Question: Using <URL>. I wanted to know the ways I can do it.
The image below, the activities circled in red, I want either to grey them out or change font colour. This way I can differentiate the users using the software.

The code used for this in XAML is
'''
<xcad:DockingManager Grid.Row="1"
AllowMixedOrientation="True"
BorderBrush="Black"
BorderThickness="1">
<xcad:LayoutRoot x:Name="LayoutRoot">
<xcad:LayoutPanel Orientation="Horizontal">
<xcad:LayoutAnchorablePane DockWidth="200">
<xcad:LayoutAnchorable Title="Toolbox" CanClose="False" CanFloat="False" CanHide="False" ContentId="toolbox" x:Name="CtrlToolbox">
</xcad:LayoutAnchorable>
<xcad:LayoutAnchorable Title="Outline" CanClose="False" CanFloat="False" CanHide="False" ContentId="outline" x:Name="CtrlOutline">
</xcad:LayoutAnchorable>
</xcad:LayoutAnchorablePane>
'''
The .cs version of this is :
'''
private void AddToolBox()
{
ToolboxControl tc = GetToolboxControl(); //CreateToolboxControls();
CtrlToolbox.Content = tc;
}
private ToolboxControl GetToolboxControl()
{
// Create the ToolBoxControl.
ToolboxControl ctrl = new ToolboxControl();
ToolboxCategory categoryFlowChart = new ToolboxCategory("Flow Chart");
ToolboxCategory categoryStateMachine = new ToolboxCategory("State Machine");
ToolboxCategory categoryExport = new ToolboxCategory("File System");
ToolboxCategory categoryWindowsApp = new ToolboxCategory("Windows App");
ToolboxCategory categorySSH = new ToolboxCategory("SSH");
ToolboxCategory categoryVBScript = new ToolboxCategory("VB Script");
ToolboxCategory categoryCommunication = new ToolboxCategory("Communication");
ToolboxCategory categoryDatabase = new ToolboxCategory("Database");
// Add the category to the ToolBox control.
ctrl.Categories.Add(categoryFlowChart);
ctrl.Categories.Add(categoryDatabase);
ctrl.Categories.Add(categoryStateMachine);
ctrl.Categories.Add(categoryWindowsApp);
ctrl.Categories.Add(categorySSH);
ctrl.Categories.Add(categoryCommunication);
ctrl.Categories.Add(categoryVBScript);
return ctrl
}
'''
Any other information I need to provide please let me know. Just need to be able to disable the top level activity.
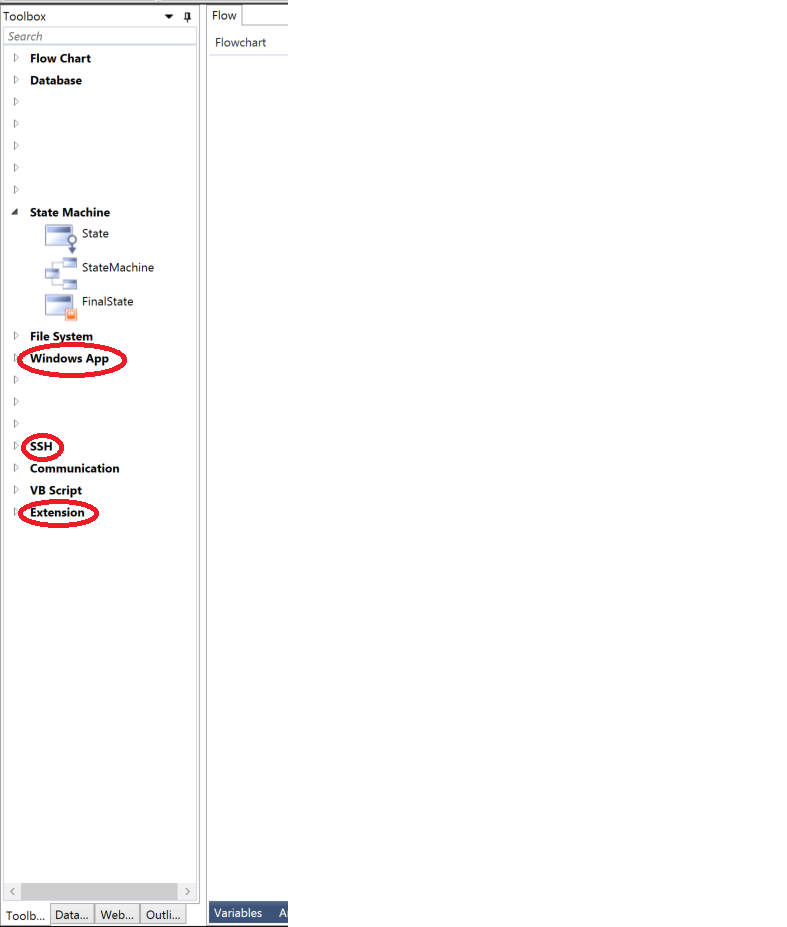
Answer: Take a look at <URL>. If you need further assistance I can work on an example.